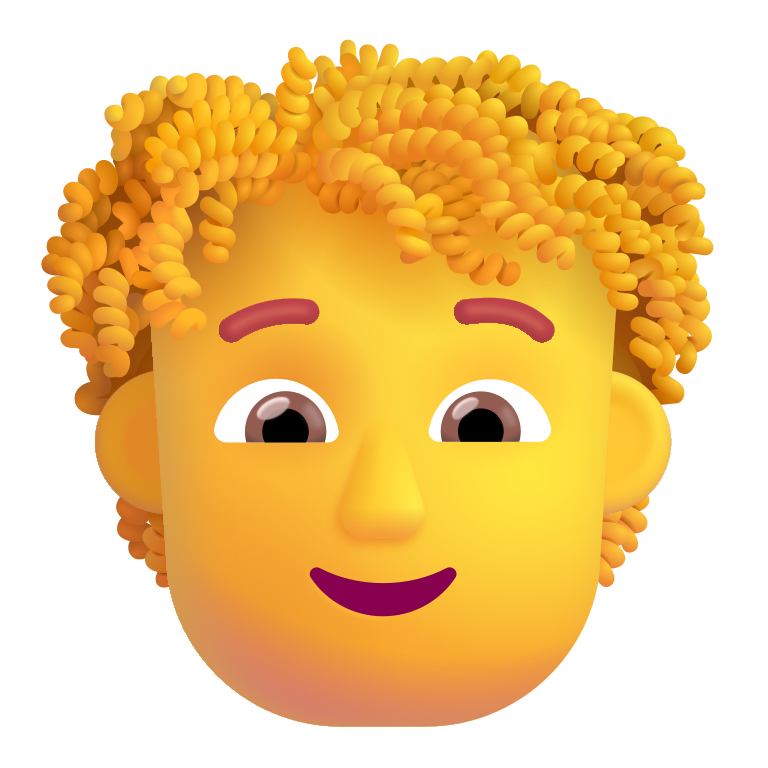
person curly hair color default